Question: This very simple html file
'''
<!DOCTYPE html>
<html>
<head>
<title>My Page</title>
</head>
<body>
<h1>Header</h1>
<p>Paragraph with some text. Paragraph with some text. Paragraph
with some text. Paragraph with some text. Paragraph with some text.</p>
Label: <input type="text"> <br />
<input type="submit" value="Button">
<p>Paragraph with some text. Paragraph with some text. Paragraph
with some text. Paragraph with some text. Paragraph with some text.</p>
</body>
</html>
'''
is displayed in google chrome on android 4.1.2 with very small font size for the "Label:" and the input field.
How can I make the label and the paragraph have the same font size?
Even when I specify a for all parts (the label and input wrapped with a "p") the label and input still appear with a much smaller font size. You can test it here: <URL>

P.S. putting less text in the two "p"s makes it work properly.
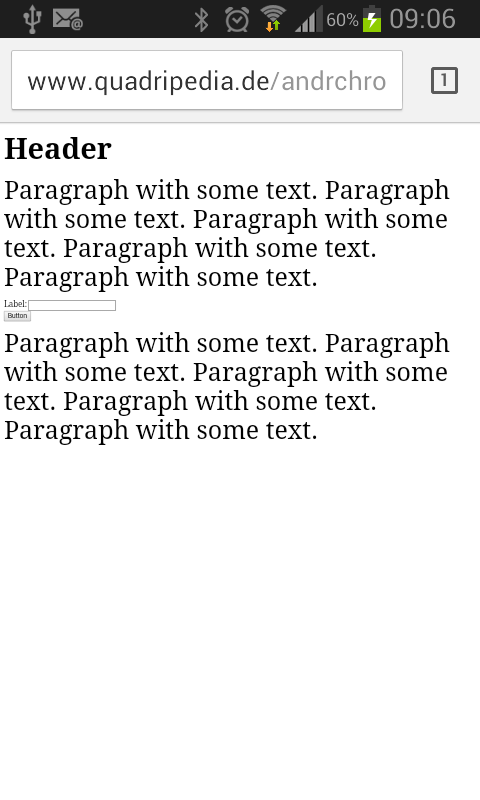
Answer: add this to head
'''
<meta name="viewport" content="width=device-width, initial-scale=1">
'''